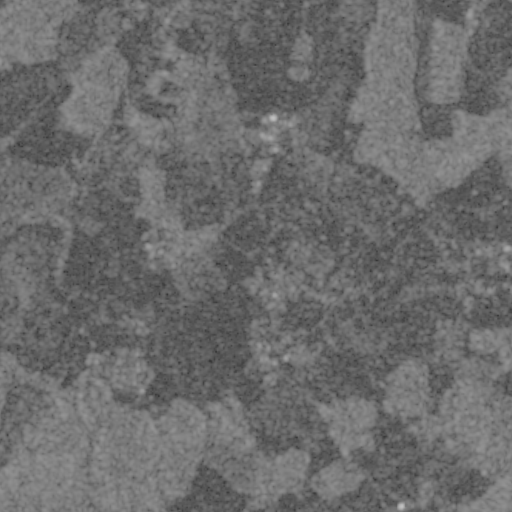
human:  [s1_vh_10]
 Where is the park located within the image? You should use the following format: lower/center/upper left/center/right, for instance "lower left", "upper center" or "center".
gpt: The park is located in the center right of the image.
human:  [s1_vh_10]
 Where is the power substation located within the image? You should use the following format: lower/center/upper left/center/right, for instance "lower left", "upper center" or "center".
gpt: The power substation is located in the center of the image.
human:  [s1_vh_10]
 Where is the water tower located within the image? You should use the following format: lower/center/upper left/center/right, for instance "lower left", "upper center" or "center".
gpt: The water tower is located in the center of the image.
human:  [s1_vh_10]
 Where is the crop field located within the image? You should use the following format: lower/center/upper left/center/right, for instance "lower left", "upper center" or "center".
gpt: There is no crop field in the image.

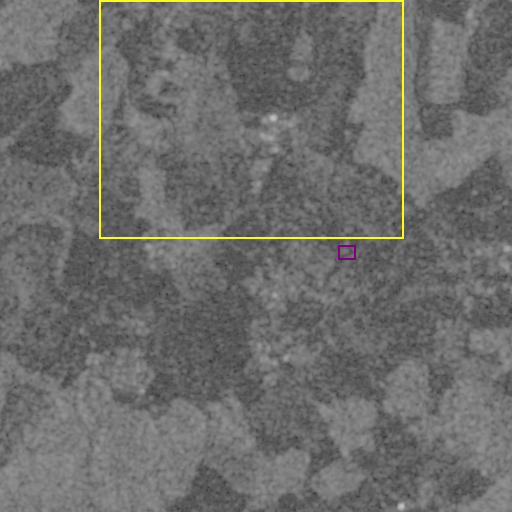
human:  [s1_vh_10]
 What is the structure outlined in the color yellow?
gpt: The structure outlined in yellow is a crop field.
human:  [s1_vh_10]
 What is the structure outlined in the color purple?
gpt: The structure outlined in purple is a park.
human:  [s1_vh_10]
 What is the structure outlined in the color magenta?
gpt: There is no magenta outline.